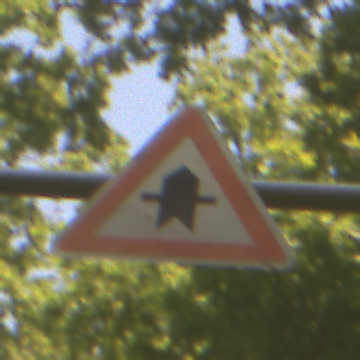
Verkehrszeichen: Vorfahrt
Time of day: Midday
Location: Outdoor (Nature)
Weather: PartlyCloudy
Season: NotSpecified
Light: Natural